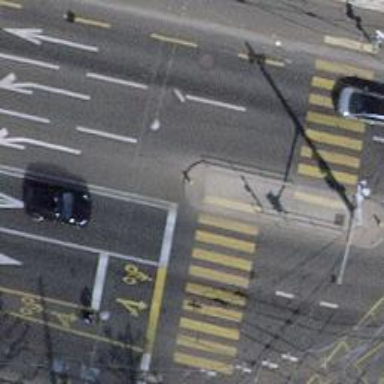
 there is bus lane shared with cyclists."